Question: Recently, Google completely overhauled their reCaptcha API and simplified it to a single checkbox.

The problem is, I can submit a form with the reCaptcha included without checking it and the form will ignore the reCaptcha.
Before you had to send the form to a PHP file with the private key et al, but I'm not seeing any mention of that in their Developer's Guide. I have no idea how to validate the form to be sure the new reCaptcha was filled by the user.
Am I missing something? Is that PHP file with the private key still required?
All I have for the reCaptcha so far is:
'''
<div data-type="image" class="g-recaptcha" data-sitekey="My Public Key"></div>
'''
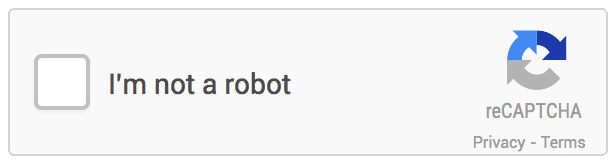
Answer: If you want to check if the User clicked on the 'I'm not a robot' checkbox, you can use the '.getResponse()' function provided by the reCaptcha API.
It will return an empty string in case the User did not validate himself, something like this:
'''
if (grecaptcha.getResponse() == ""){
alert("You can't proceed!");
} else {
alert("Thank you");
}
'''
In case the User has validated himself, the response will be a very long string.
More about the API can be found on this page: <URL>